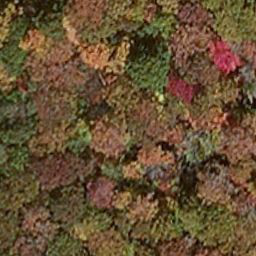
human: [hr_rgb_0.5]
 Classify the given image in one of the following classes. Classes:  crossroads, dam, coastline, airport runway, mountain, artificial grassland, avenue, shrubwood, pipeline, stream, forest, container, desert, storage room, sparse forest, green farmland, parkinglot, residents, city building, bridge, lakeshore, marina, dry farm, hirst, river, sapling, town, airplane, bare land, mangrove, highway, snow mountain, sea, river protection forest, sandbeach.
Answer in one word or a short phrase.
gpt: mangrove